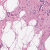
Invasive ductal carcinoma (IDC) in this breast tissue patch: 0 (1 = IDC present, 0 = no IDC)